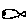
Label: fish